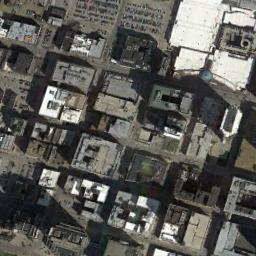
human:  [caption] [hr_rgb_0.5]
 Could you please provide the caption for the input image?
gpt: The commercial area is near a parking lot .

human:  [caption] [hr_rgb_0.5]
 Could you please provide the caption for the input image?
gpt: In a business district there are many tall buildings of different shapes and several roads with many cars  There are many cars in the open space beside the road .

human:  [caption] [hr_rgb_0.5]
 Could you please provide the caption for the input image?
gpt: A dense commercial area has lots of buildings arranged neatly and some parking lots are also in the commercial area .

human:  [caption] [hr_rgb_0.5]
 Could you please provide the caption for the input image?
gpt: There are buildings arranged neatly on a commercial area .

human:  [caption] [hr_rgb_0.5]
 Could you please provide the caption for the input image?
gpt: There are many small houses .